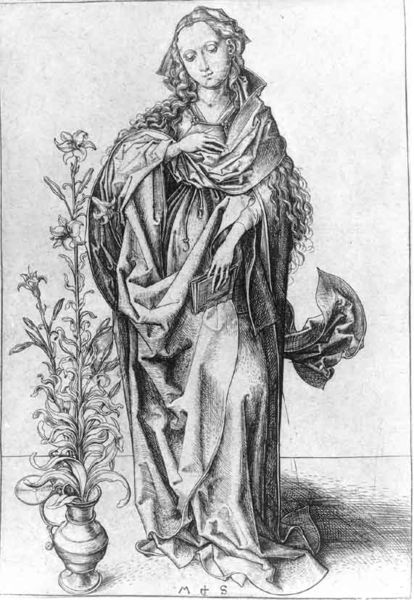
Titel: Maria der Verkündigung
Künstler: Martin Schongauer
Standort: Karlsruhe
Institution: Staatliche Kunsthalle Karlsruhe
Schlagwörter: blätter, hand, schatten, umhang, weiß, bewegung, blume, frau, grau, haar, kleid, mund, nase, schwarz, skizze, stirn, zeichnung, blick, blüte, blüten, haube, mütze, augen, bibel, falten, lang, stehen, bild, bildnis, hals, hände, signatur, gewand, haare, lange haare, mantel, reich, stehend, stoff, blatt, pflanze, kinn, locken, renaissance, scheitel, schön, kanne, krug, vase, adelige, holzschnitt, welle, blumenvase, halsband, kette, grafik, graphik, faltenwurf, nachdenklich, fein, stiel, keusch, gefäß, buch, stengel, druck, druckgraphik, jungfrau, monogramm, schraffur, schraffuren, radierung, stich, schwarzweiß, buchstaben, blonde, allegorie, lilie, altes testament, heilige, dürer, lilien, maria, kupferstich, madonna, testament, verkündigung, unschuld, spätgotik, martin, reinheit, bläter, gnade, wallend, naria, schongauer, m s, martin schongauer, knitterfalten, t, en, s, m, m+s, lilienblüten, pflanze in vase